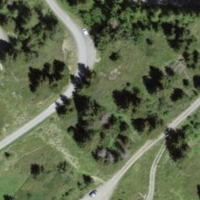
EUNIS habitat code: 23
Species observed at this site:
Cirsium arvense